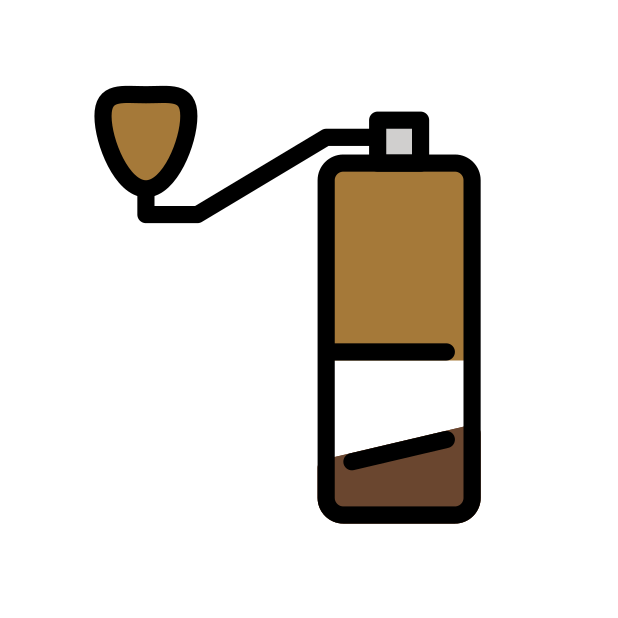
coffee grinder